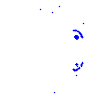
Particle: pion